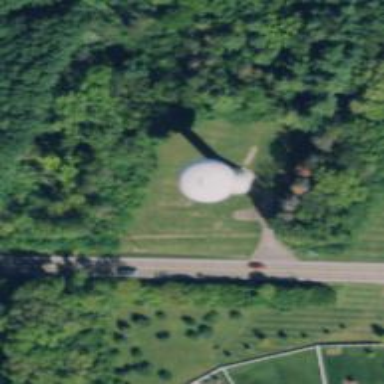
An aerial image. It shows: Water tower that is man-made.